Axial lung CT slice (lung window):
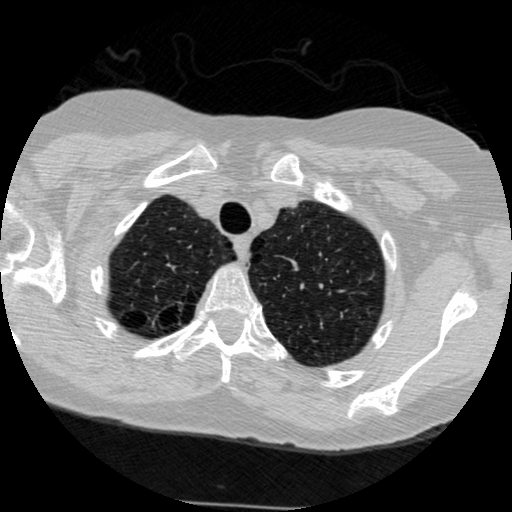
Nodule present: no